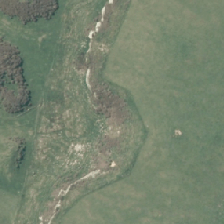
Land cover: grose_broom